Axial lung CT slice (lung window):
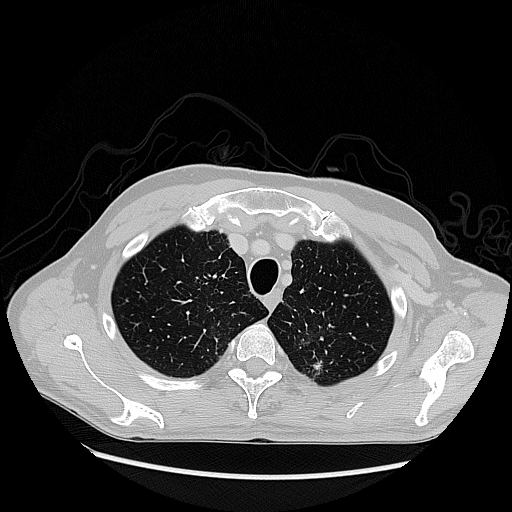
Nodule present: no